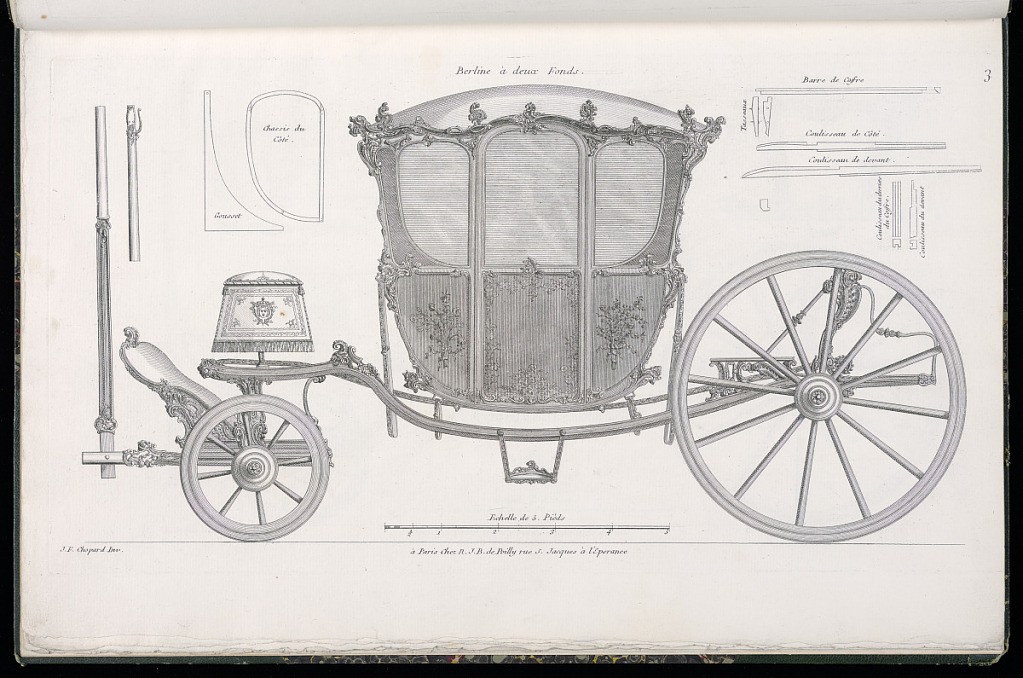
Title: Berline à deux Fonds
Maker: Jean-François Chopard, French, active 18th century
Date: ca. 1750
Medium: Engraving on paper
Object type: Bound print
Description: Plate 3, Folio 3 of a series of 13 prints of designs for carriages or coaches. Carriage decorated with rocaille motifs, shown in elevation, with details of the various parts at upper left and upper right. The body of the coach consists of painted panels with decorative mounts, likely executed in gilt bronze.